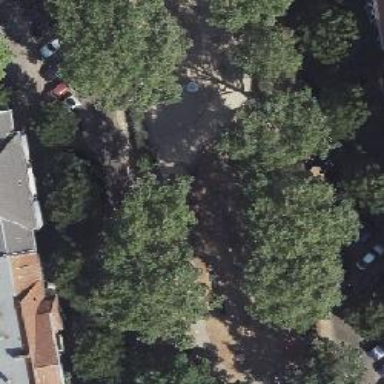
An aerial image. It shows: Playground featuring rope bridge.